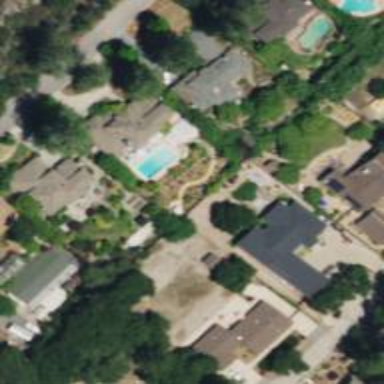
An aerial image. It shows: Swimming pool located in leisure land.